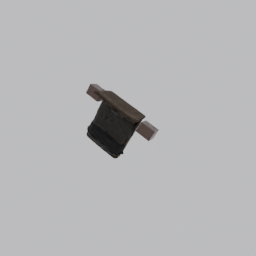
Label: furniture